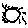
Label: sun